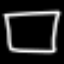
Label: square